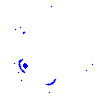
Particle: pion